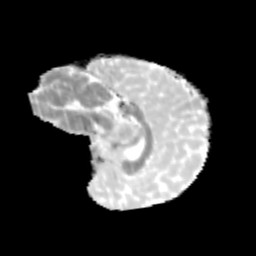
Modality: MD
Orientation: sagittal
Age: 10
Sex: male
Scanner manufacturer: siemens
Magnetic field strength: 3 T
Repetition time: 3.8 s
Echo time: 0.07 s